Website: walmart
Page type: billing-address
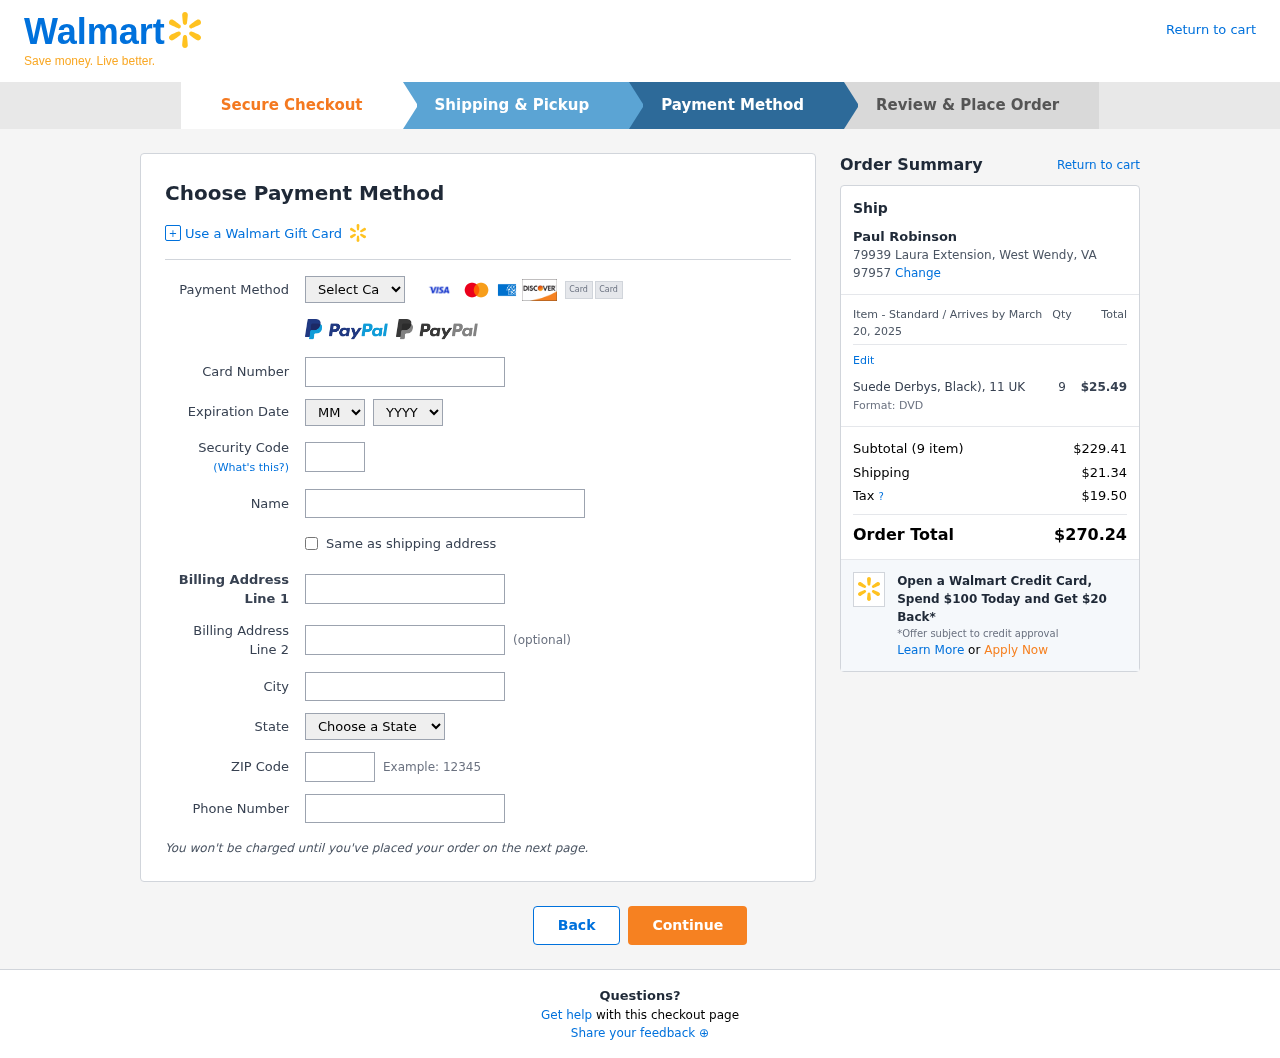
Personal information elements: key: PII_CARD_CVV
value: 038
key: PII_CARD_EXPIRY_MONTH
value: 06
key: PII_CARD_EXPIRY_YEAR
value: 27
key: PII_CARD_NUMBER
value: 6011 2429 3072 8839
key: PII_CARD_TYPE
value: Discover
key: PII_CITY
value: West Wendy
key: PII_CITY_STATE_ZIP
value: West Wendy, VA 97957
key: PII_FULLNAME
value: Paul Robinson
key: PII_PHONE
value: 7596275142
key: PII_POSTCODE
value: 97957
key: PII_STATE
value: Virginia
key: PII_STREET
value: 79939 Laura Extension
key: PII_FULLNAME2
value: Paul Robinson
Product elements: key: PRODUCT1_NAME
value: Suede Derbys, Black), 11 UK
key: PRODUCT1_PRICE
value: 25.49
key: PRODUCT1_QUANTITY
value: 9
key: PRODUCT1_DESC
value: Format: DVD
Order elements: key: ORDER_DELIVERY_DATE
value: March 20, 2025
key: ORDER_NUM_ITEMS
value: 9
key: ORDER_SUBTOTAL
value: $229.41
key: ORDER_SHIPPING_COST
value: $21.34
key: ORDER_TAX
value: $19.50
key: ORDER_TOTAL
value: $270.24